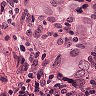
Metastatic tissue present: yes